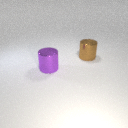
large purple metal cylinder to the left of large brown metal cylinder